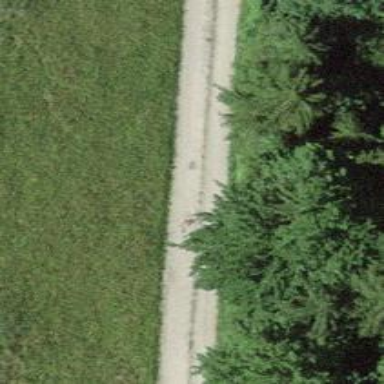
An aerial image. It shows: Gravel track with grade 2 tracktype.